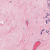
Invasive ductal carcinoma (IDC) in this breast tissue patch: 1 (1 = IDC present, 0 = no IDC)